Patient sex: F
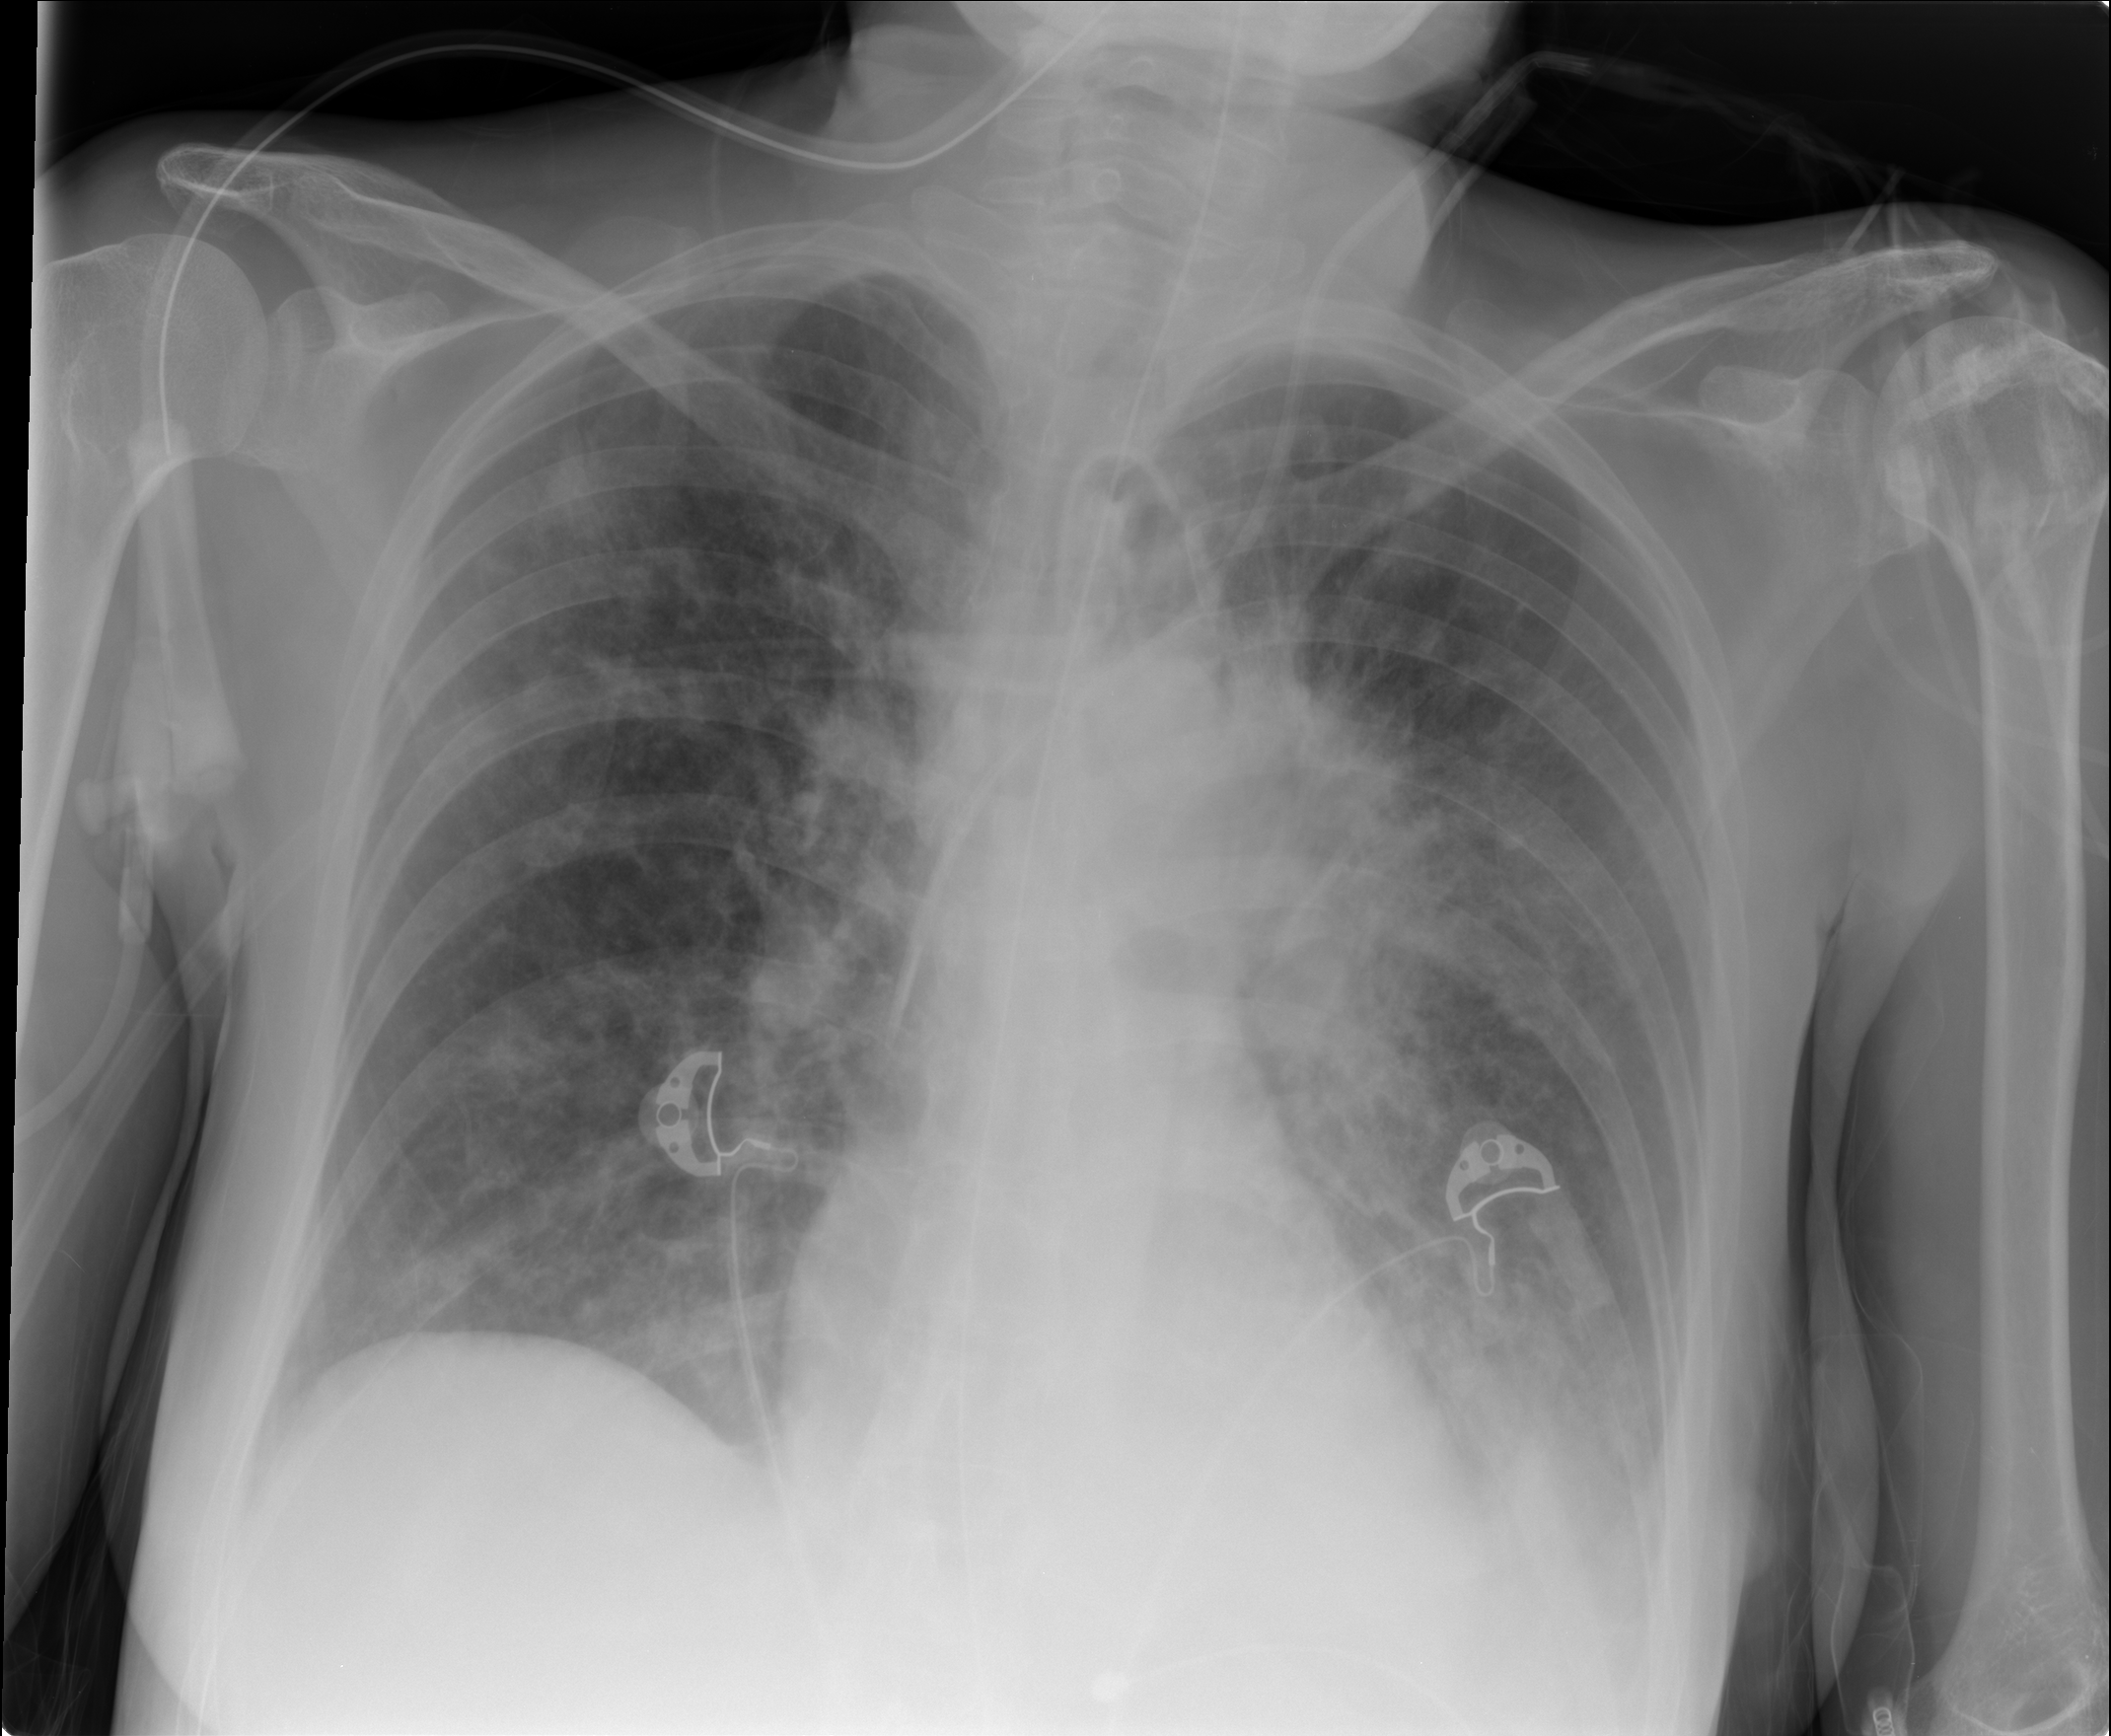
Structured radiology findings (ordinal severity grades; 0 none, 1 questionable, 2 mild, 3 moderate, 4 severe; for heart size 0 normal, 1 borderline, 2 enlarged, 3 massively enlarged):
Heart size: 0
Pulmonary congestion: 2
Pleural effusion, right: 2
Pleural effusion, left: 2
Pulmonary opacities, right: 2
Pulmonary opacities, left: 3
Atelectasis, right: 2
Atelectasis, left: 2